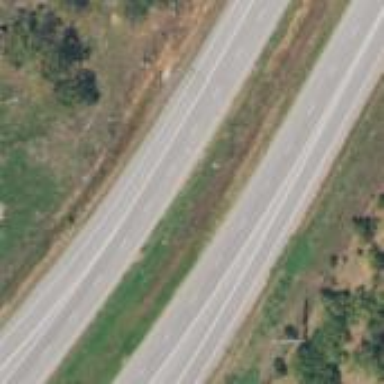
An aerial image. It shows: This image shows trunk highway that functions as expressway.